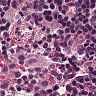
Metastatic tissue present: no